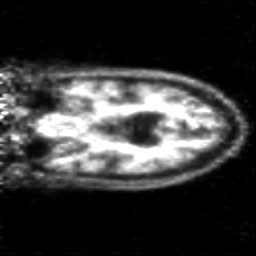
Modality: PET
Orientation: coronal
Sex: male
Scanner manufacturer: siemens